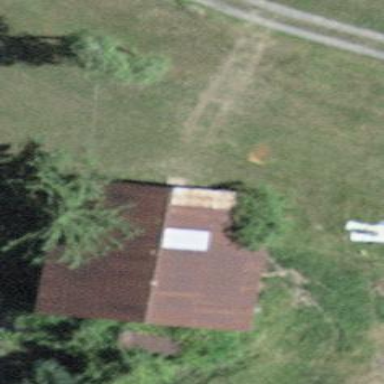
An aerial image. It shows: Barn.